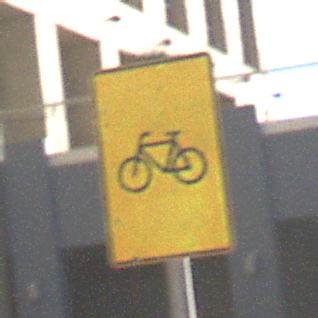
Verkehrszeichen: RadverkehrOhnePfeilsymbol
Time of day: MorningAfternoon
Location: Outdoor (Urban)
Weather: PartlyCloudy
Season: NotSpecified
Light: Natural